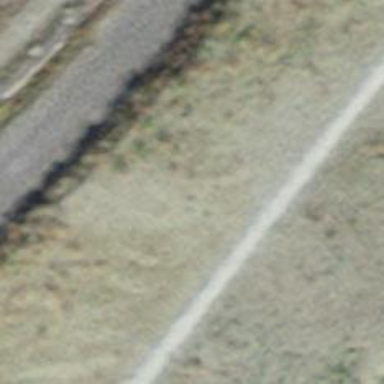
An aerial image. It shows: Track with grade1 tracktype.